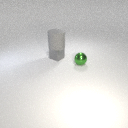
large gray rubber cylinder above small gray metal cube